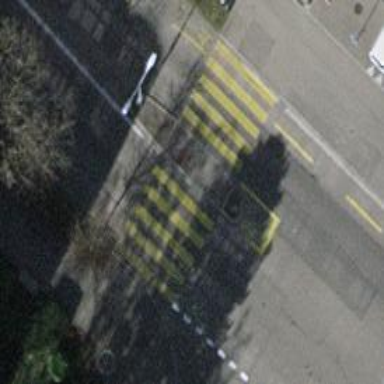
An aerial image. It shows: Uncontrolled zebra crossing with pedestrian island.